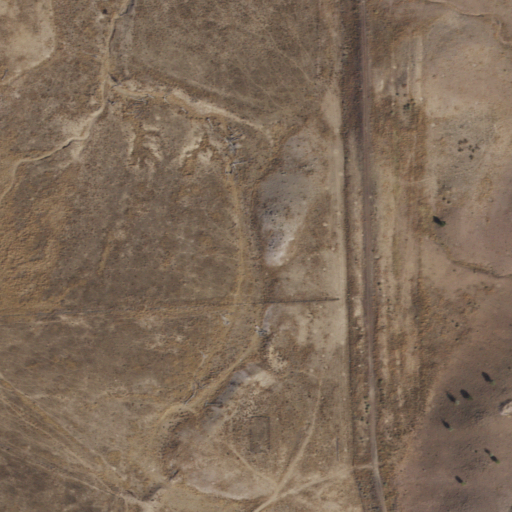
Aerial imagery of valley in Arizona named Big Chino Valley containing shrub and grassland